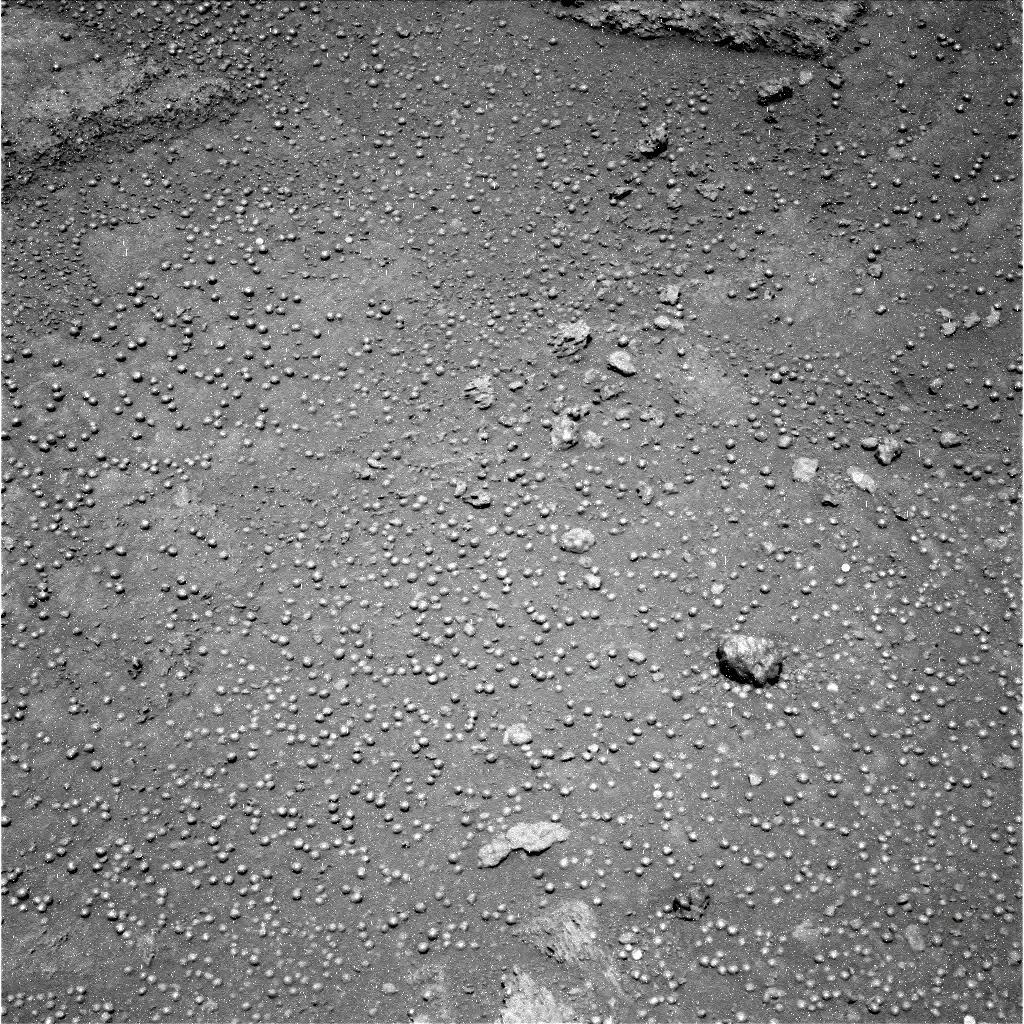
Terrain classes present: Bedrock, Gravel / Sand / Soil, Rock, Shadow